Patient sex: F
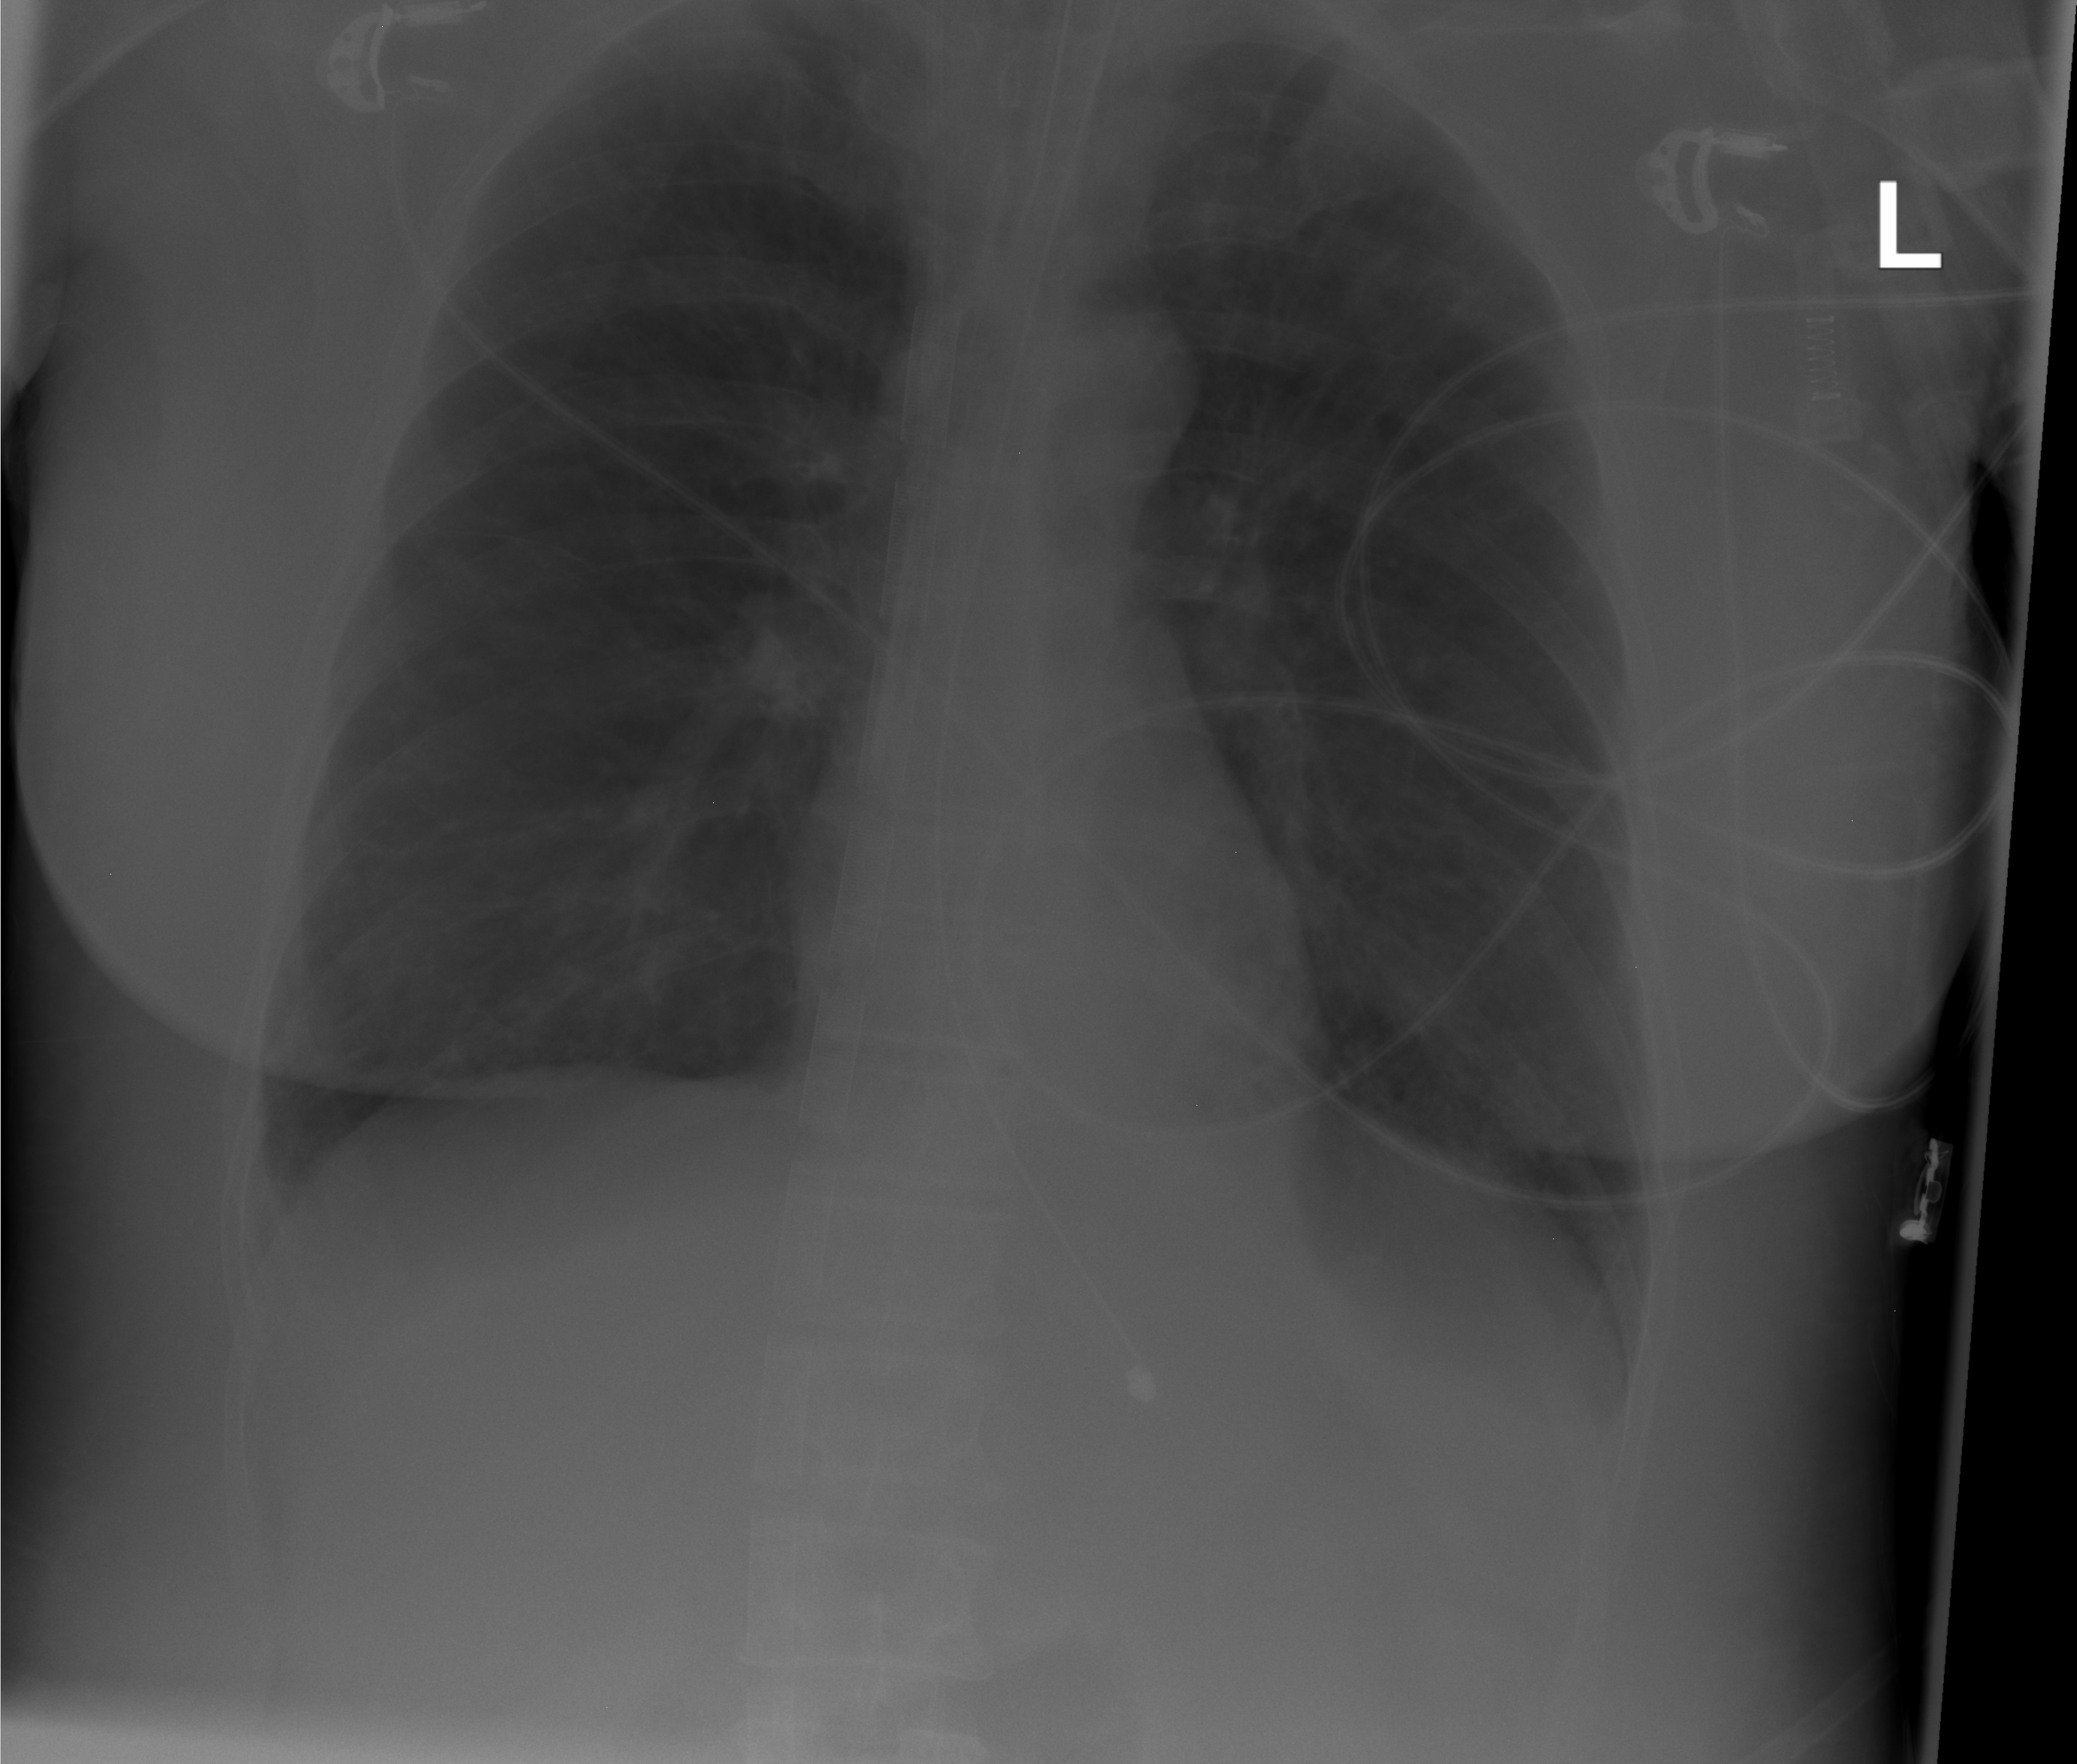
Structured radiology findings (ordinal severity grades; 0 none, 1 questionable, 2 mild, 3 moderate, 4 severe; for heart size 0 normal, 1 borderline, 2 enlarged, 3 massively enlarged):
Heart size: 0
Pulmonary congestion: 2
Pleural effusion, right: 0
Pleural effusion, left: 0
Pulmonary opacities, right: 0
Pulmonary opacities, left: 0
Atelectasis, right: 0
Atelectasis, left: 2